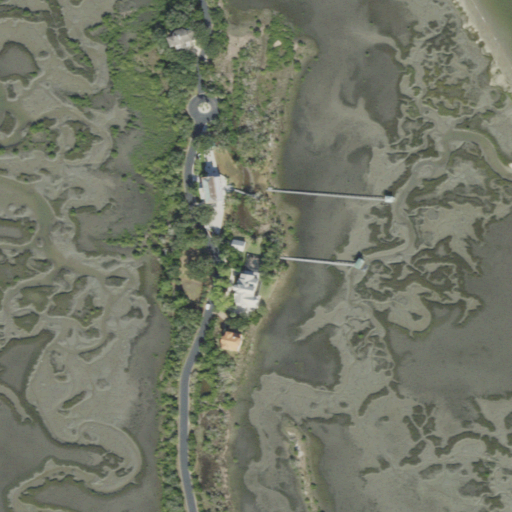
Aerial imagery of island in Florida named Comatchie Island containing herbaceous wetlands, low intensity development, open water, evergreen forest, open development, medium intensity development, and shrub